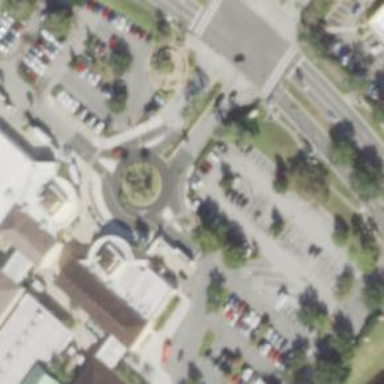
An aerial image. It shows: Roundabout on service road.